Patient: sex M, age 64
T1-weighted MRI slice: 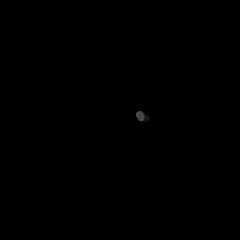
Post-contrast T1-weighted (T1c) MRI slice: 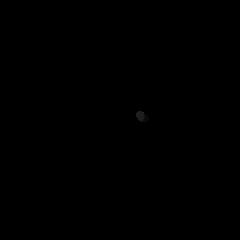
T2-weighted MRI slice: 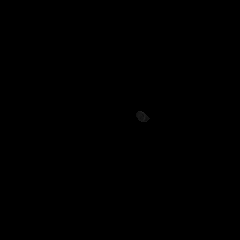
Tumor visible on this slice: no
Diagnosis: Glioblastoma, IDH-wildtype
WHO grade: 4